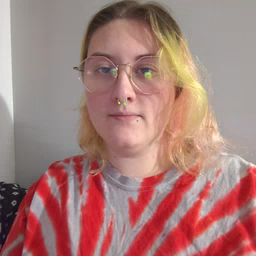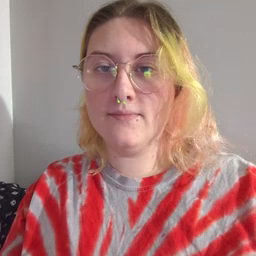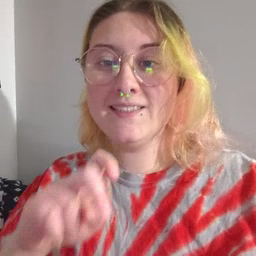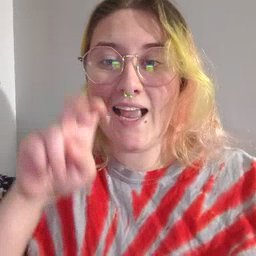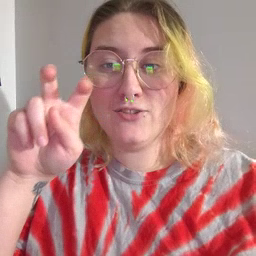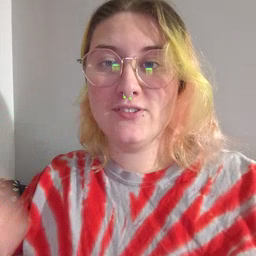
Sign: stairs